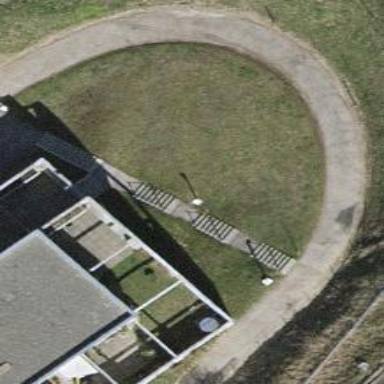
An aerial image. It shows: Set of steps on the road.